Field crop: maize
Growth stage: 2
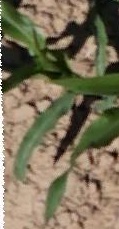
Species: maize